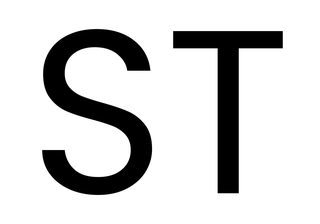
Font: Poppins-Regular